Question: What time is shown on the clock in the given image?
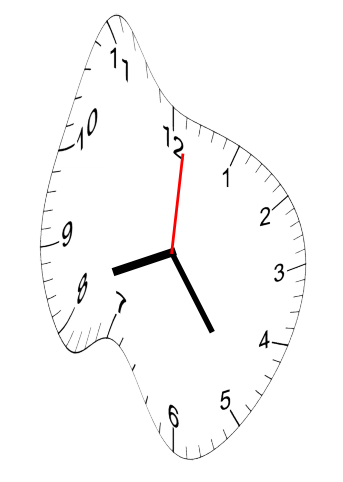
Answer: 08:24:01